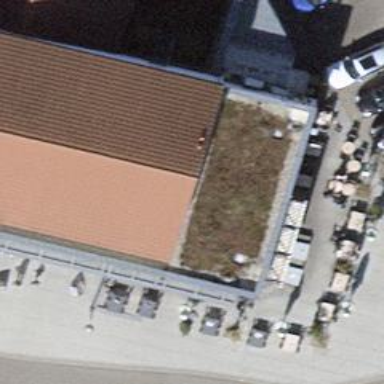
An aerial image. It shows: Café.